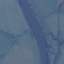
Label: River